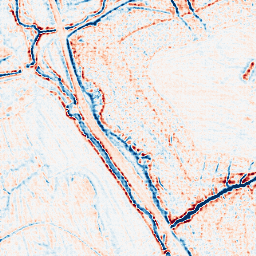
Category: edge_preserving
Decomposition family: bilateral
Decomposition parameters: d: 9
sigma_color: 100
sigma_space: 75
Upsampling method: sinc_hamming
Upsampling parameters: scale: 4
kernel_size: 4
Upsampling scale: 4